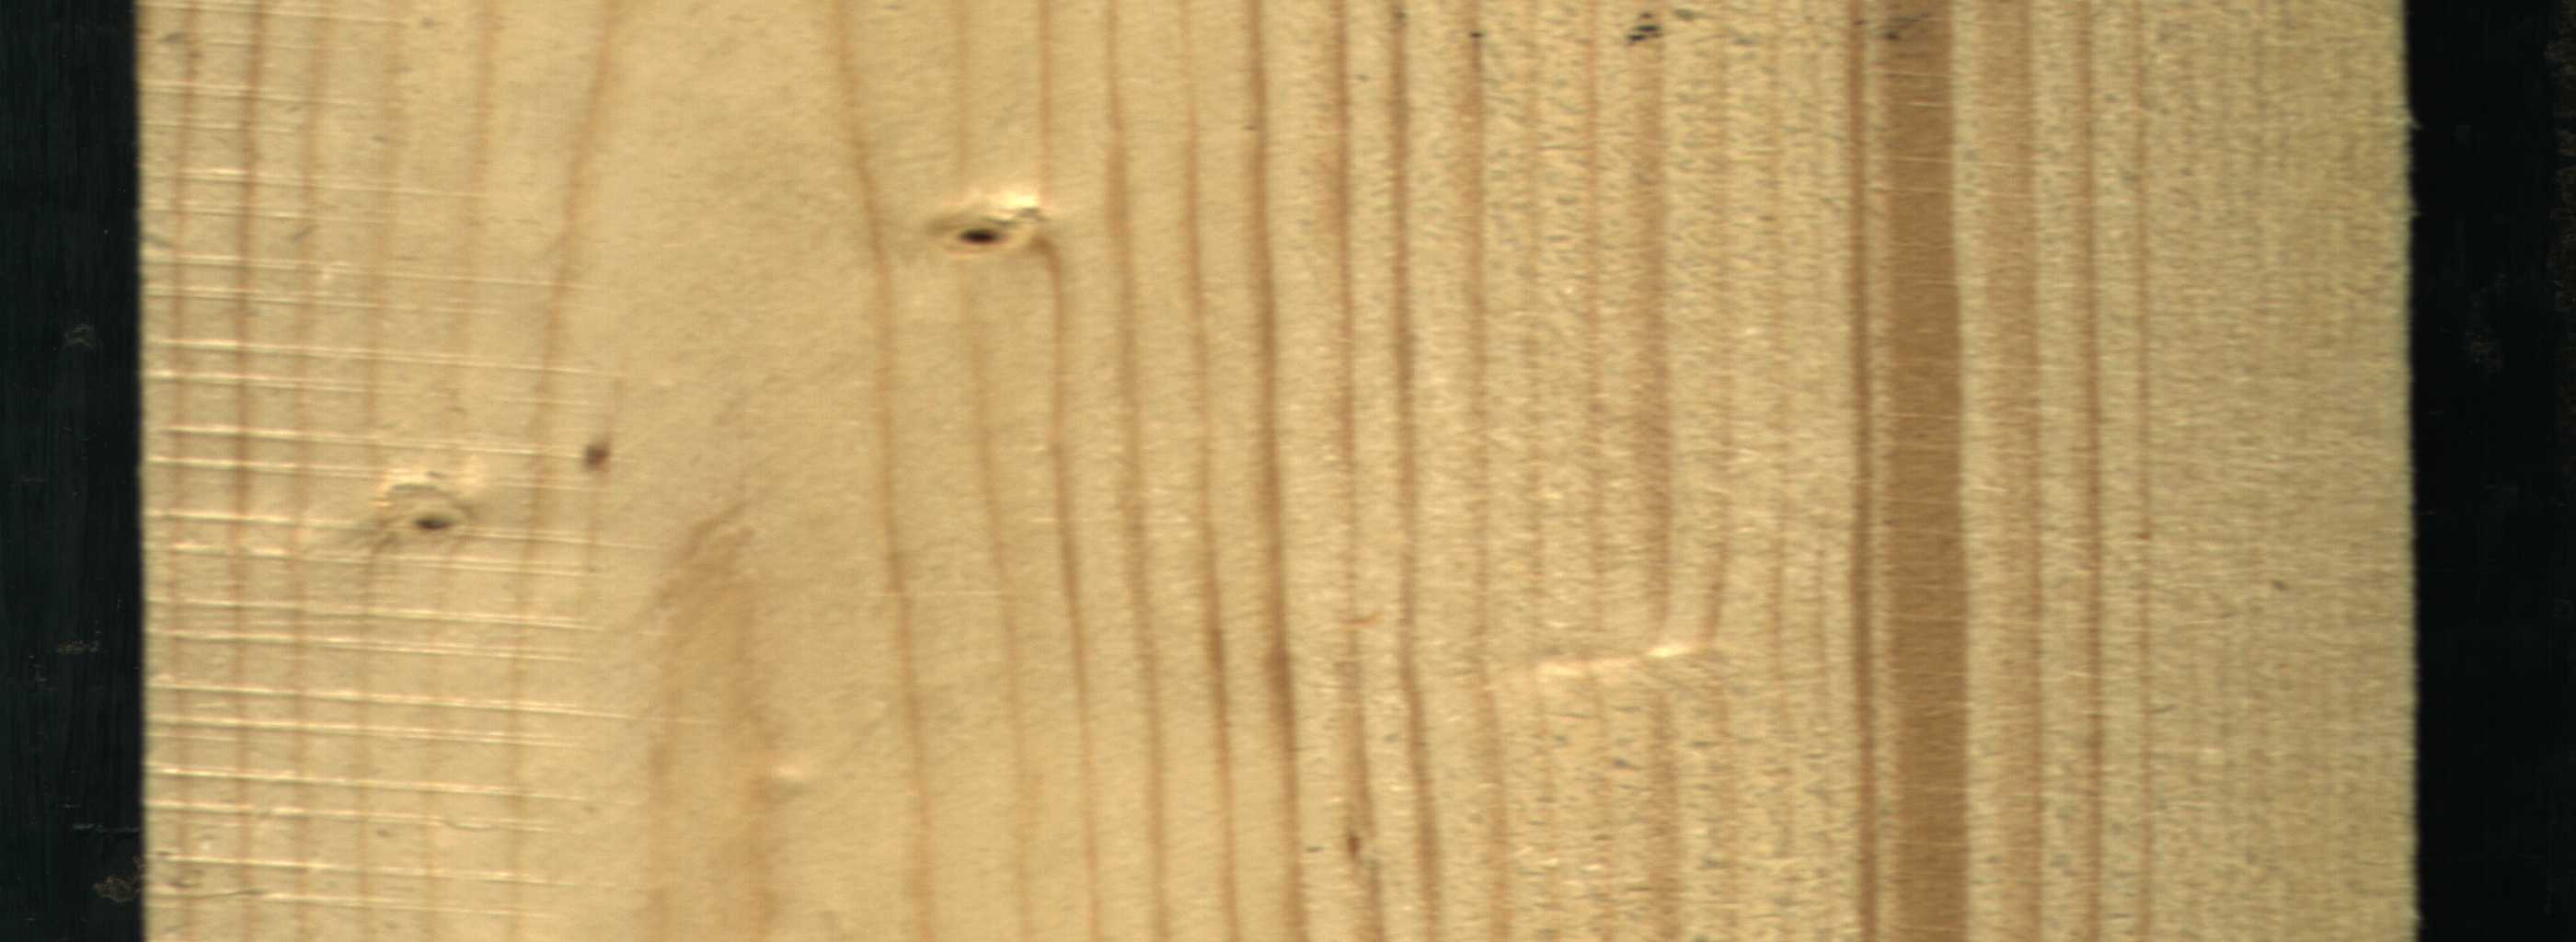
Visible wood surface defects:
Quartzity
Live_Knot
Live_Knot
Live_Knot